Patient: sex F, age 73
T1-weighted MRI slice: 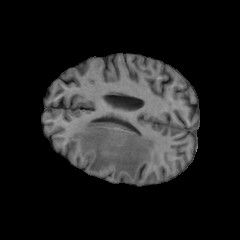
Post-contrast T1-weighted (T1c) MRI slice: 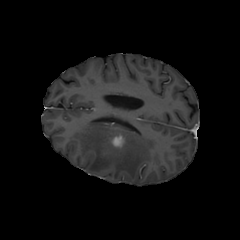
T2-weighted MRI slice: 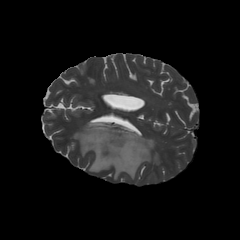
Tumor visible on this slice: yes
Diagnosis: Glioblastoma, IDH-wildtype
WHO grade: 4